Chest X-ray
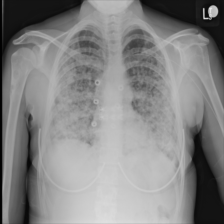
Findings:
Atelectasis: negative
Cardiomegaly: negative
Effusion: negative
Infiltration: negative
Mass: negative
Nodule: positive
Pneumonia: negative
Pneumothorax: negative
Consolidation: negative
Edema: negative
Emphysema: negative
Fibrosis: negative
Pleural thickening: negative
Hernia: negative